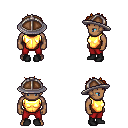
a pixel art fantasy rpg character, male body template, human, dark skin, gold chest armor, red pants, dark blonde bedhead hairstyle, chain helm, black shoes, four views (front, back, left, right), 2x2 character sprite sheet, small pixel art, hard edges, no anti-aliasing